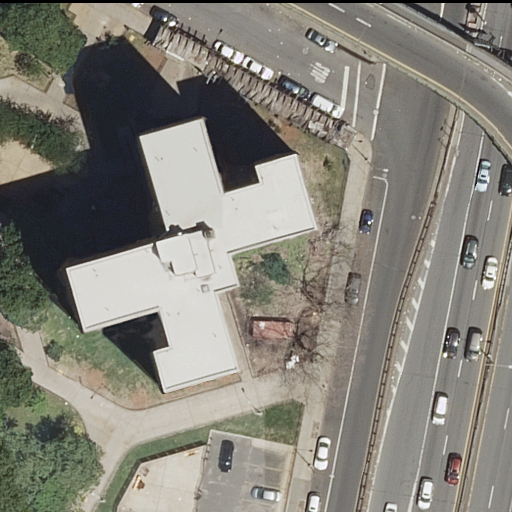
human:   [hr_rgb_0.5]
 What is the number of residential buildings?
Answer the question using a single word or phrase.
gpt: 1

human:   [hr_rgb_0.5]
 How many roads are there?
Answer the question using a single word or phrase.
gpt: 9

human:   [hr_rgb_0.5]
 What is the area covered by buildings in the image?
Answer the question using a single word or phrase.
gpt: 1113m2

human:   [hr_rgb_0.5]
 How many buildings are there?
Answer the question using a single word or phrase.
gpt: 1

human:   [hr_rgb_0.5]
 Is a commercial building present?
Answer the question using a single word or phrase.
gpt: no

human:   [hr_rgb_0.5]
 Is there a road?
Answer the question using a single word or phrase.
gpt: yes

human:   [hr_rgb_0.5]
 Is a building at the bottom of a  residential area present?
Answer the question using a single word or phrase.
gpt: yes

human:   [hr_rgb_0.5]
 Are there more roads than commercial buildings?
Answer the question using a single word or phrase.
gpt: yes

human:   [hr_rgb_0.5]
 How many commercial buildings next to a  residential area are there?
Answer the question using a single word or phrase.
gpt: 0

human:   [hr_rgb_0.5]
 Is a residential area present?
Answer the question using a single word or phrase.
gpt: yes

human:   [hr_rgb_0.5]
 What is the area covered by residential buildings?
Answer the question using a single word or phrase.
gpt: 1113m2

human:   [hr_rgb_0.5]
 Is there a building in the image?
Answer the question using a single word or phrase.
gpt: yes

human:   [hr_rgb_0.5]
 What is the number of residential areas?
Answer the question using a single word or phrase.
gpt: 2

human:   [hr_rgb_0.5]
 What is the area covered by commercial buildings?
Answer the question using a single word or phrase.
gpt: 0m2

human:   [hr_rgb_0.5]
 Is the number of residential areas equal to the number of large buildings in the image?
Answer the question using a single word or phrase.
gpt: no

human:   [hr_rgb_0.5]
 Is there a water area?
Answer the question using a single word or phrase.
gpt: no

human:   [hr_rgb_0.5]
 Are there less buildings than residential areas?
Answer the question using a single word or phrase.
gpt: yes

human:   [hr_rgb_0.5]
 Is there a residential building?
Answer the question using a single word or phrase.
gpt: yes

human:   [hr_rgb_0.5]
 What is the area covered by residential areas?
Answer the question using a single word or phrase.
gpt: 10698m2

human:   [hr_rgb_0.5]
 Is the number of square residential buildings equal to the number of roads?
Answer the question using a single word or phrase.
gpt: no

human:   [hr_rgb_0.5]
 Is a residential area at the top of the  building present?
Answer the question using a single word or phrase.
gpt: yes

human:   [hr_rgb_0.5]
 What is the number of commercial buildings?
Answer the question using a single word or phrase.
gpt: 0

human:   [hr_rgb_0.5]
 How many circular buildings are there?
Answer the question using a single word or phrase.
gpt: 0

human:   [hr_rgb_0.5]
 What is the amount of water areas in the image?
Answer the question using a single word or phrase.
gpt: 0

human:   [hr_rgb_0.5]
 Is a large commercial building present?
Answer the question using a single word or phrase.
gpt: no

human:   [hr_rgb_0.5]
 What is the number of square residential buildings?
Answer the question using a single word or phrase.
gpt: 0

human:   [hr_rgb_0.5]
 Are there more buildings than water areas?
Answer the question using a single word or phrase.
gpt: yes

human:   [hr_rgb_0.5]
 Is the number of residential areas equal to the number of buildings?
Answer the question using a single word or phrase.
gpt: no

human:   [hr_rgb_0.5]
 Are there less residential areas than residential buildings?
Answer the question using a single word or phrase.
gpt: no

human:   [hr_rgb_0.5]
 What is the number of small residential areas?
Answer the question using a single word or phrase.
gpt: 1

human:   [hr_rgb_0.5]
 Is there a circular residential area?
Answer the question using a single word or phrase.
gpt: no

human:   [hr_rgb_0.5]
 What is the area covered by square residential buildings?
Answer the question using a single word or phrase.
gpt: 0m2

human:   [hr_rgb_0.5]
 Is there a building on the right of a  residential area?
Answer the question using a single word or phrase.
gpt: yes

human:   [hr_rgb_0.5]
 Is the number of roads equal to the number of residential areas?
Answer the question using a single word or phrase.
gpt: no

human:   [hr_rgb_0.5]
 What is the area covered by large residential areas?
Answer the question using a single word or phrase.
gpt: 10638m2

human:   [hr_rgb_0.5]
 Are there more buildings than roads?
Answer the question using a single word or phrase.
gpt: no

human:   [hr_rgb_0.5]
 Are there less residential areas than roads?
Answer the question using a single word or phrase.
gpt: yes

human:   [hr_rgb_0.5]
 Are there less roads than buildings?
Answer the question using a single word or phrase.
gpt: no

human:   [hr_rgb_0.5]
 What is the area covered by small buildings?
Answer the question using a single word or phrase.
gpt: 0m2

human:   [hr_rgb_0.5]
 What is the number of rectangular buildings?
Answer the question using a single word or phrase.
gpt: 0

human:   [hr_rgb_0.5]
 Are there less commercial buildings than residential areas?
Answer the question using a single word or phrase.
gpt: yes

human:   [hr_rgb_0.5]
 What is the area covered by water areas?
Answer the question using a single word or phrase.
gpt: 0m2

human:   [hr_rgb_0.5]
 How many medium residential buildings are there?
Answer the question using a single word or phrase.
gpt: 0

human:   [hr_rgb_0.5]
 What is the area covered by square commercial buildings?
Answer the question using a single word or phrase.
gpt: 0m2

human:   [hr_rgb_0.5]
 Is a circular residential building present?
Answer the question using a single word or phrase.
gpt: no

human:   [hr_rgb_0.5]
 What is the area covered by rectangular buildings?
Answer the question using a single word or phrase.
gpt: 0m2

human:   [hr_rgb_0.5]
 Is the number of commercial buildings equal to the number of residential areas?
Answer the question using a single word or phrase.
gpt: no

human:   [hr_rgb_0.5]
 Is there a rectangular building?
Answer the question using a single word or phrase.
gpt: no

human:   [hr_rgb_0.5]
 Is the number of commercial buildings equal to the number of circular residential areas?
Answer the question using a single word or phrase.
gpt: yes

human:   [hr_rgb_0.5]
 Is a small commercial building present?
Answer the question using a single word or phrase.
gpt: no

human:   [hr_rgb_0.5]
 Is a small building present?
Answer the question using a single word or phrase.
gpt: no

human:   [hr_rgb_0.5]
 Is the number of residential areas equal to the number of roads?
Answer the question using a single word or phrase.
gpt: no

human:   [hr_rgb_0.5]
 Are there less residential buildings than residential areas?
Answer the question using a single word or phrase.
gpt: yes

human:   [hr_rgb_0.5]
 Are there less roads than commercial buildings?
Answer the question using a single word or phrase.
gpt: no

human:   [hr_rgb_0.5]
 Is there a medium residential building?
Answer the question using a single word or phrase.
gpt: no

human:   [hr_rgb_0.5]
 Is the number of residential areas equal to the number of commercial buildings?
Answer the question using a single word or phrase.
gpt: no

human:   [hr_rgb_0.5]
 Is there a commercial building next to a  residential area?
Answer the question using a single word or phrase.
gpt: no

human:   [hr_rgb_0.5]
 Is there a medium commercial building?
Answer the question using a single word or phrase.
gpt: no

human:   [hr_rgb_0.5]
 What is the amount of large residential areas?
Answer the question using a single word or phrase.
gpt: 1

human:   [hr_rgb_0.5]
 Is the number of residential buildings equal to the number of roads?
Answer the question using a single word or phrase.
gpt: no

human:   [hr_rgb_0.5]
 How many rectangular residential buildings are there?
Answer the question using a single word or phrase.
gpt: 0

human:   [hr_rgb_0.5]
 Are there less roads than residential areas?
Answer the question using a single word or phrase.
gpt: no

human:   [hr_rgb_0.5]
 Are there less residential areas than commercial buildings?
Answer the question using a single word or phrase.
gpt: no

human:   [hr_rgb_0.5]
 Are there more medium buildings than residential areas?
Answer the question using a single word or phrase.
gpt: no